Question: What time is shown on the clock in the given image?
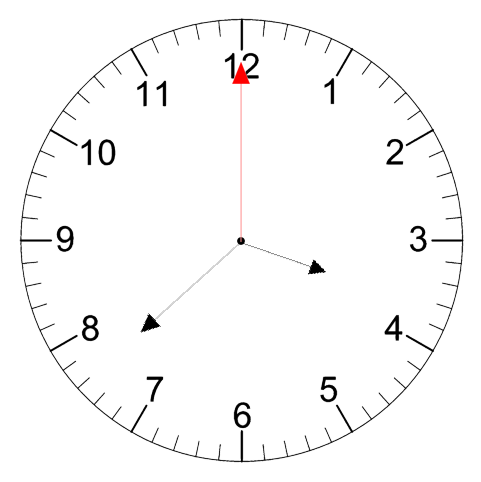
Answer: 03:38:00